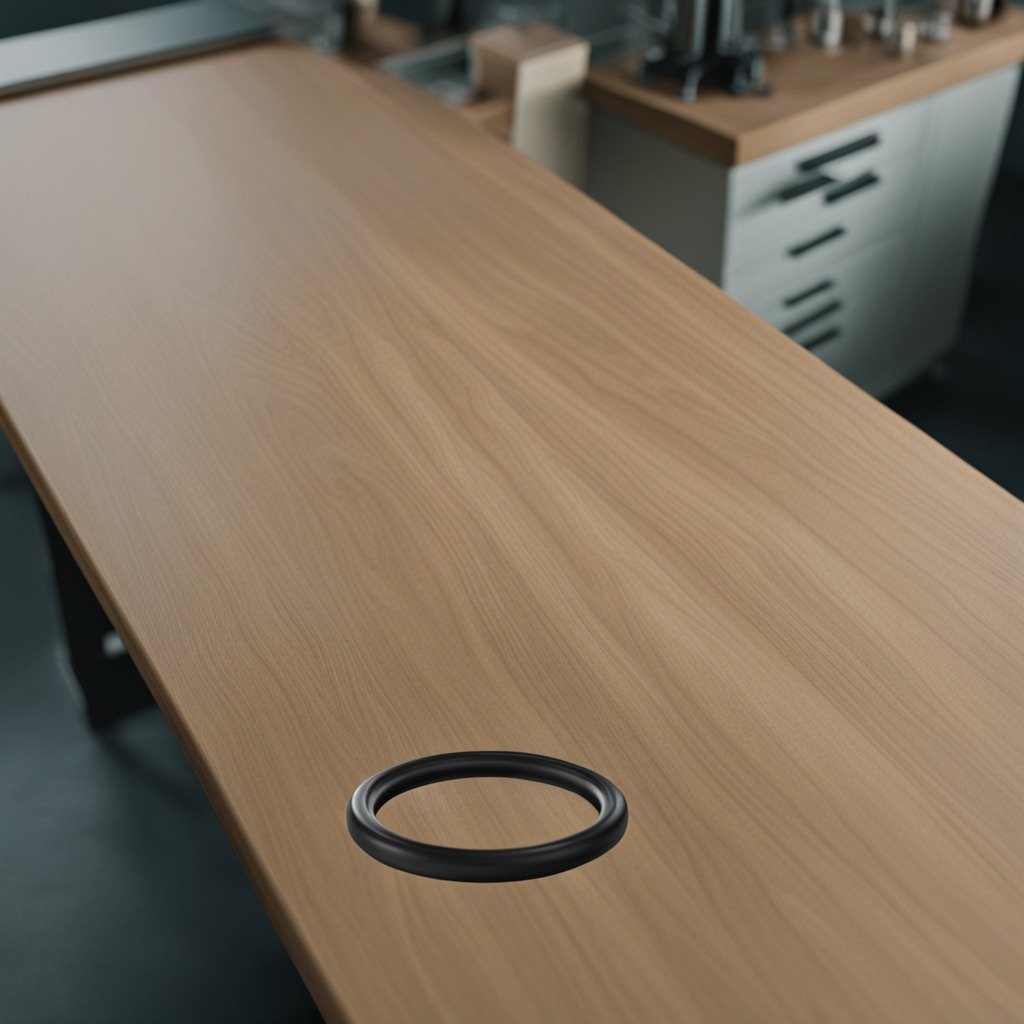
A rubber O-ring is lying on the workbench.